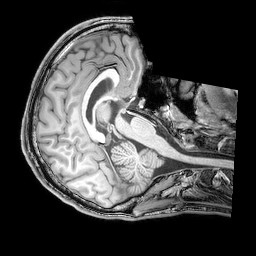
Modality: T1w
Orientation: axial
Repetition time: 0.00828 s
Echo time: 0.00388 s